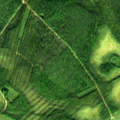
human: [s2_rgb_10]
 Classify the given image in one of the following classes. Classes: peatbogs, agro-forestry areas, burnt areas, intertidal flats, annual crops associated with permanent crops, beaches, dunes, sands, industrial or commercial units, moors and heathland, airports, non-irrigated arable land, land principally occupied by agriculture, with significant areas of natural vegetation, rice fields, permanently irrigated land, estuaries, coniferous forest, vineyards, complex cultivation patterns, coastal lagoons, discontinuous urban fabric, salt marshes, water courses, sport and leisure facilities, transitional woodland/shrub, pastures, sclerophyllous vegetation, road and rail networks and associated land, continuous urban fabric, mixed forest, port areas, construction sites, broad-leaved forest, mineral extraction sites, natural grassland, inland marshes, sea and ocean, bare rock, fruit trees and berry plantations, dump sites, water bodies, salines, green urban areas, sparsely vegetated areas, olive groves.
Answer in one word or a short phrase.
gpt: coniferous forest, mixed forest, transitional woodland/shrub